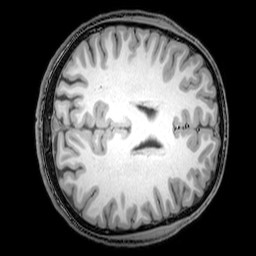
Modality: T1w
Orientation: axial
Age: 20
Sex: male
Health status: healthy
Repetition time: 0.081 s
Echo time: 0.037 s